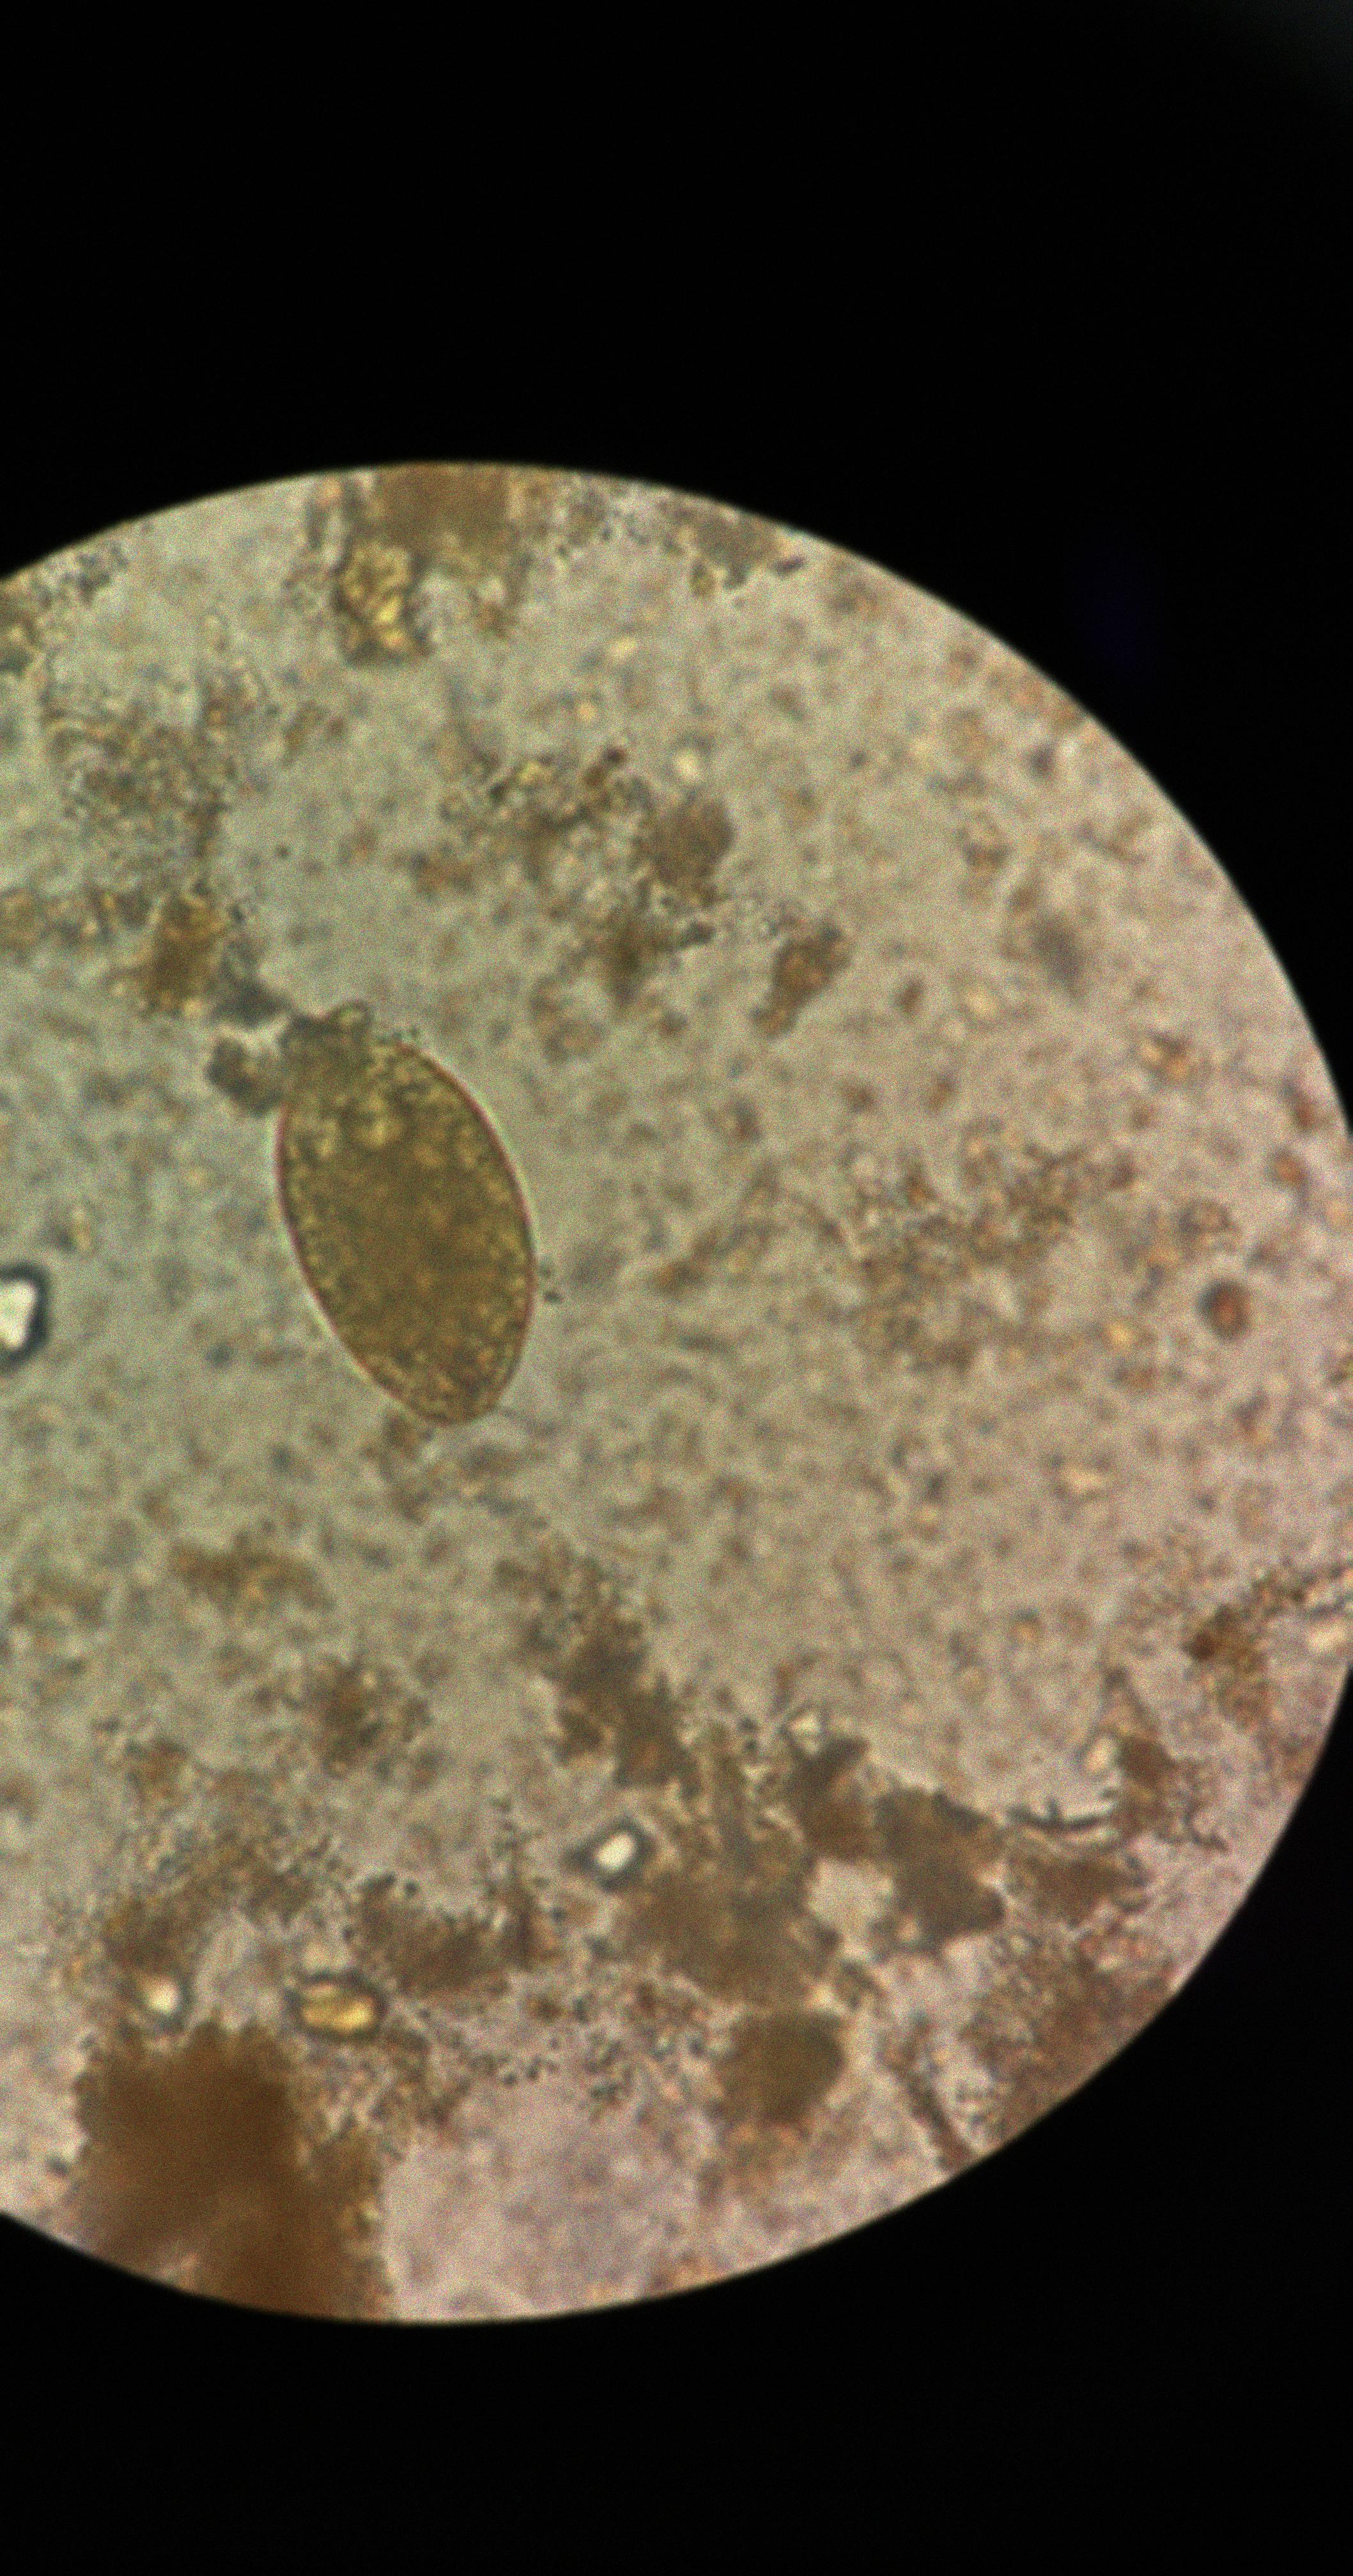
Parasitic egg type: Fasciolopsis buski